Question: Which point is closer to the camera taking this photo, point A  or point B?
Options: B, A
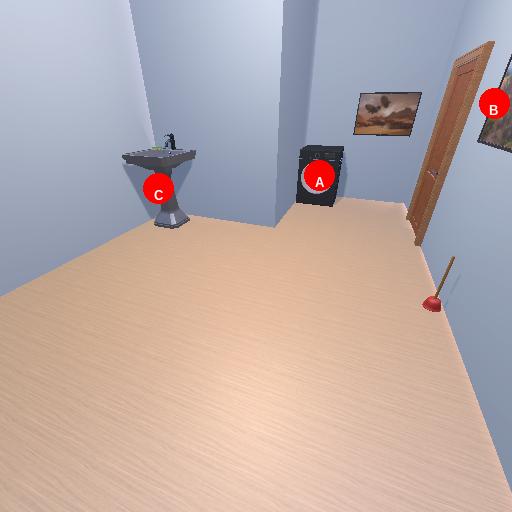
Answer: B